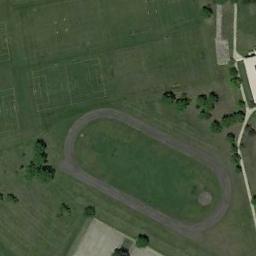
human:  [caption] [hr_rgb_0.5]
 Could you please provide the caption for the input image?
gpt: The ground track field is surrounded by grass .

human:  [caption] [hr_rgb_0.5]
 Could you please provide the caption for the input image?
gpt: Track and field built on the lawn .

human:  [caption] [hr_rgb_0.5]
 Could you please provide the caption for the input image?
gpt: The ground track field is on a lawn and some trees also on the lawn .

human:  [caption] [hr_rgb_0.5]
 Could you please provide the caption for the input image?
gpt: Next to the track are houses .

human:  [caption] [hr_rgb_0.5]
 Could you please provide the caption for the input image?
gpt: There are green lawns around the ground track field with a black track .